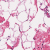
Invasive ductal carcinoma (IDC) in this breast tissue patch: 0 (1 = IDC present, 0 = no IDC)